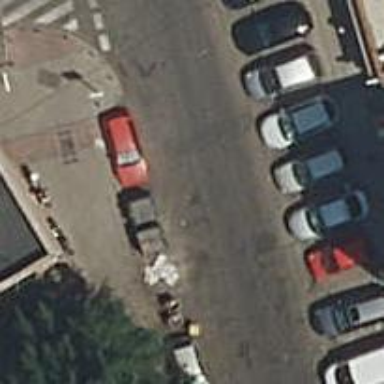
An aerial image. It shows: Recycling container in the area designated for recycling.